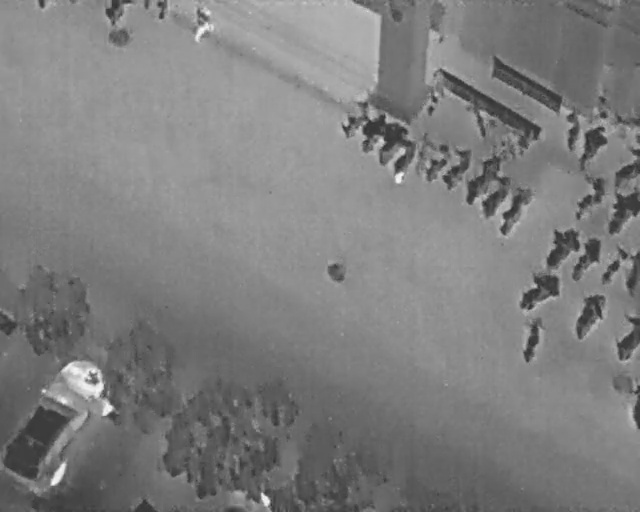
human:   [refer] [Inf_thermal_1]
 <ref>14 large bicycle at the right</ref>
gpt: <box>[[87, 59, 96, 64, 27], [80, 53, 88, 60, 44], [93, 62, 102, 67, 2], [83, 45, 91, 50, 33], [87, 47, 95, 52, 33], [92, 49, 99, 53, 33], [76, 38, 84, 43, 33], [94, 51, 102, 55, 2], [73, 35, 81, 40, 38], [70, 32, 79, 37, 38], [67, 30, 75, 35, 30], [87, 36, 95, 41, 35], [93, 38, 101, 43, 2], [93, 29, 101, 34, 2]]</box>